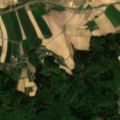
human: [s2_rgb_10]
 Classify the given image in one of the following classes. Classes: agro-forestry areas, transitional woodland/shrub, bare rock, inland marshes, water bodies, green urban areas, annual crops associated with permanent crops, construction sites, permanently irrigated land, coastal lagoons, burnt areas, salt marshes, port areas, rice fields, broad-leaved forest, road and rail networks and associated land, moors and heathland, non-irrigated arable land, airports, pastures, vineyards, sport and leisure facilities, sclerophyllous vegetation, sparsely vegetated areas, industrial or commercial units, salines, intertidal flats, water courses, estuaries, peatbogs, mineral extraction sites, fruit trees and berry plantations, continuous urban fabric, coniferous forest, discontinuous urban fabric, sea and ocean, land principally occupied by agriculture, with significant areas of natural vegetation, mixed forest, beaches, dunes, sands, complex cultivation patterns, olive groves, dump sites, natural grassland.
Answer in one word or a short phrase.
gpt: non-irrigated arable land, broad-leaved forest